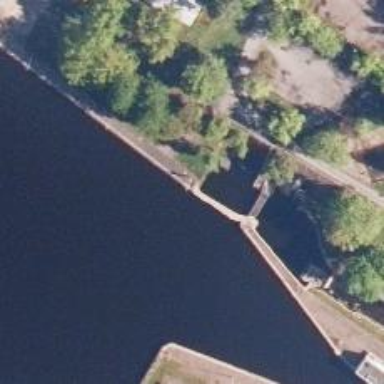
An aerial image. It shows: Dam along waterway.